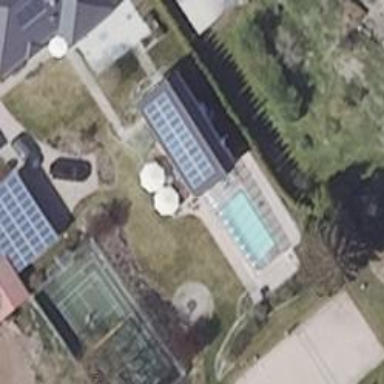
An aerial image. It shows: Swimming pool located in leisure land.